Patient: sex M, age 22
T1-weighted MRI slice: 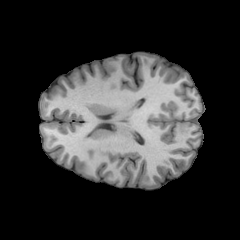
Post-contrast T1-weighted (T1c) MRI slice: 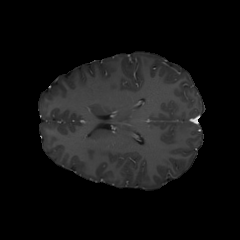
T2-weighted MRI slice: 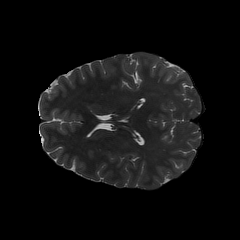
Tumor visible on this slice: no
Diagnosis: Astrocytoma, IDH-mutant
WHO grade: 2